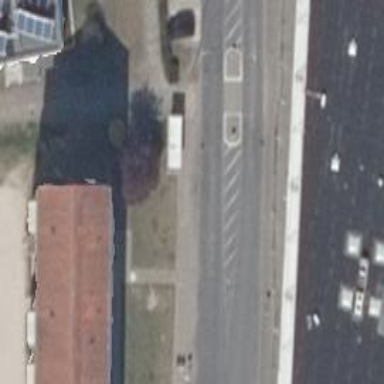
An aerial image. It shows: Public transport shelter.